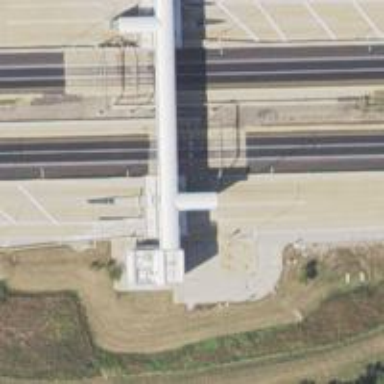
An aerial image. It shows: Toll gantry on the road.